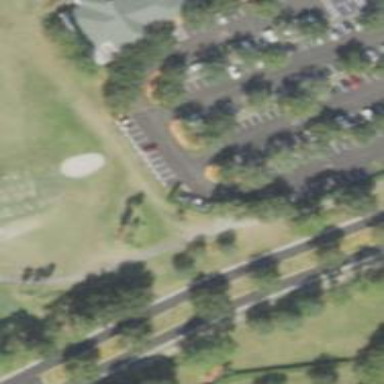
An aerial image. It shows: Service road designated as golf cart path.